Field crop: tomato
Growth stage: 1
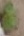
Species: solanum